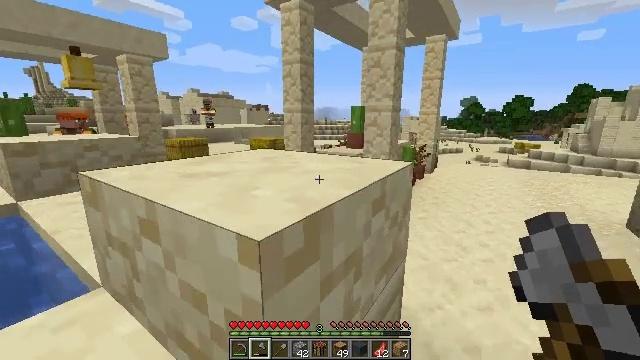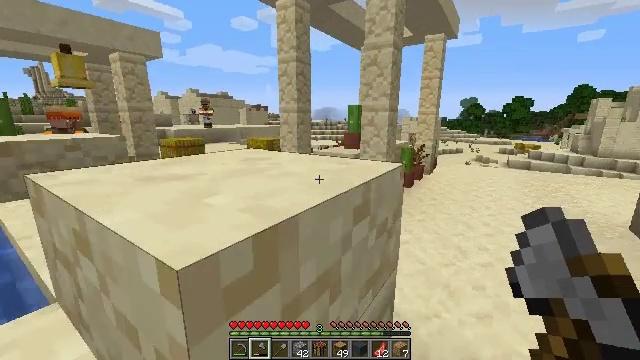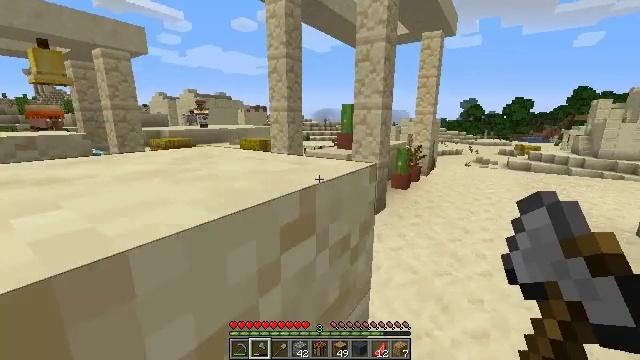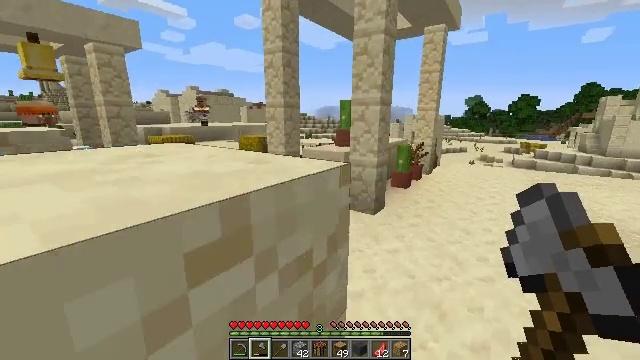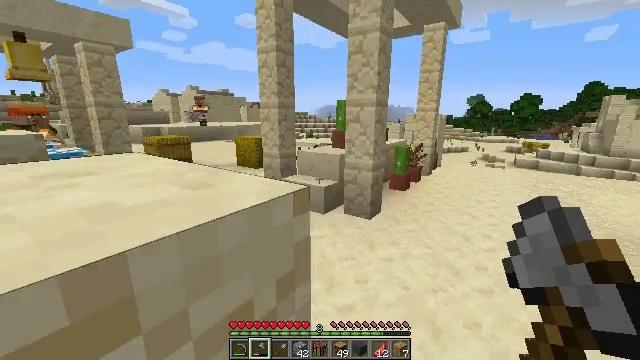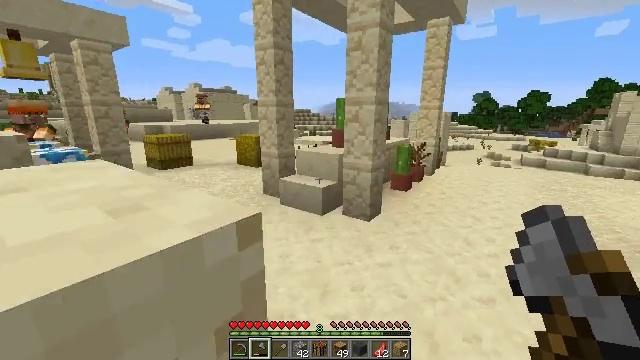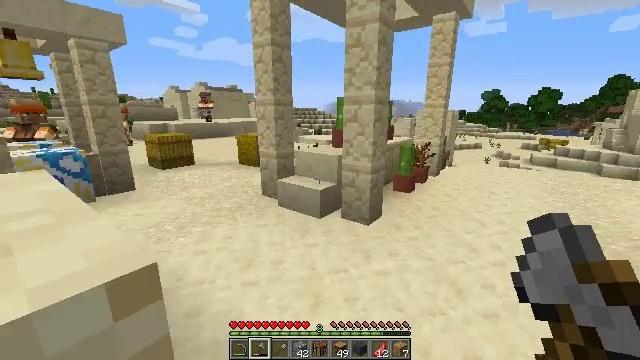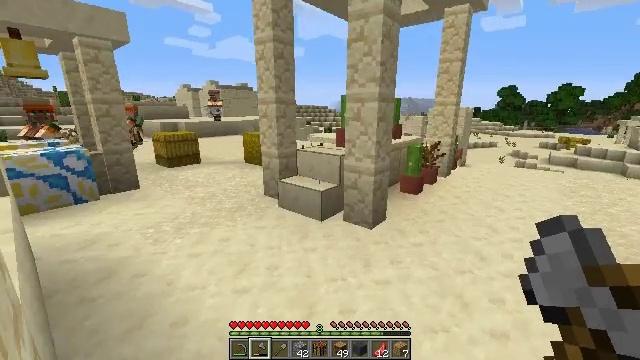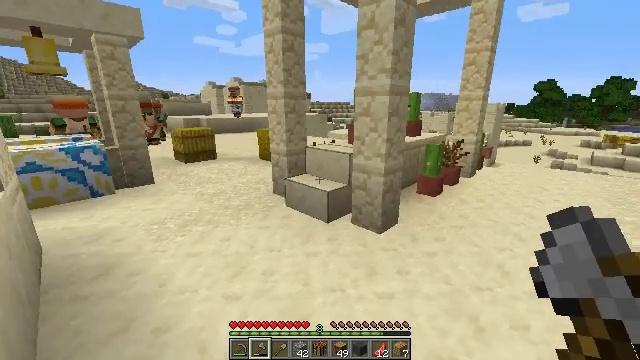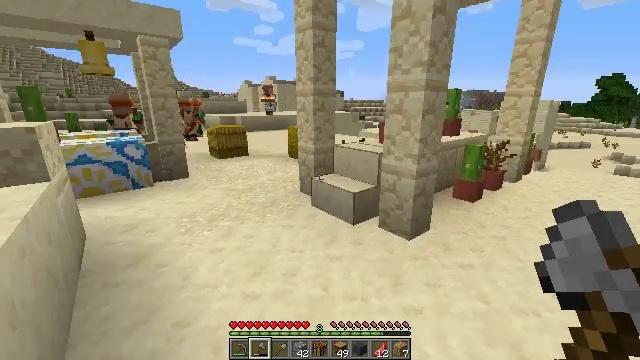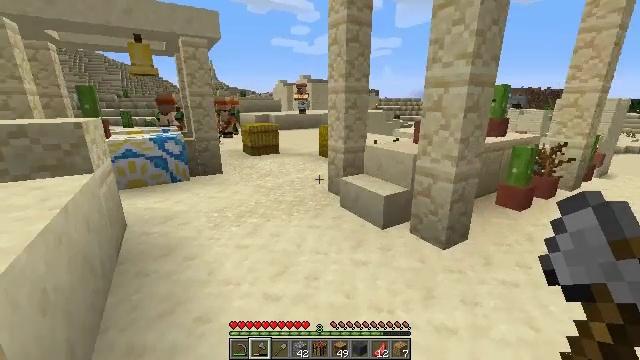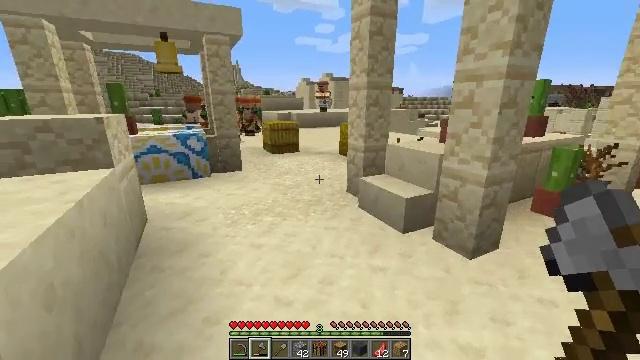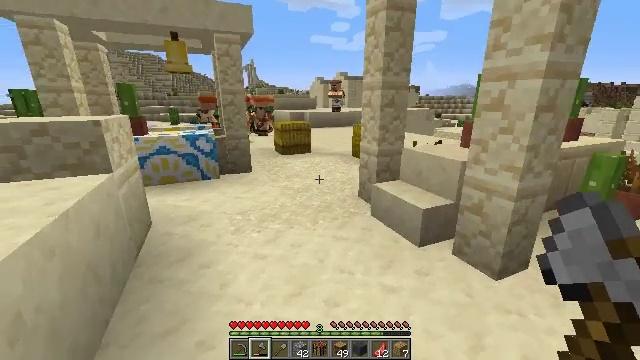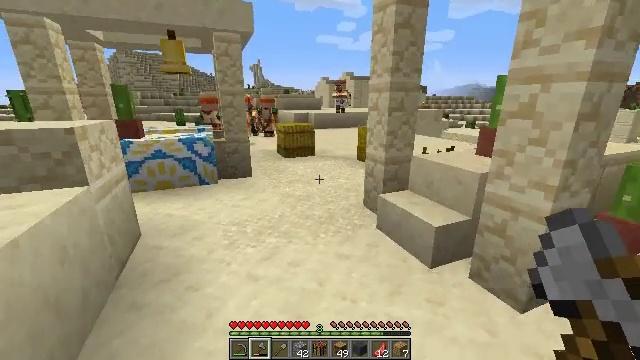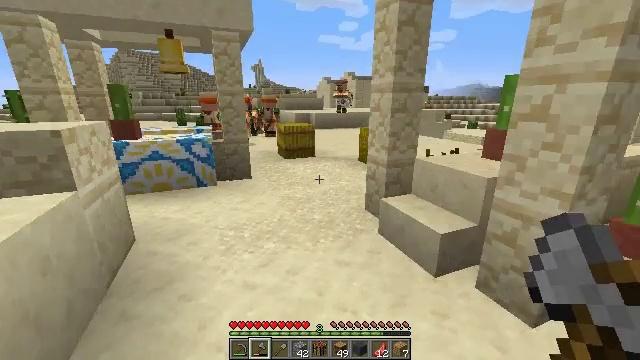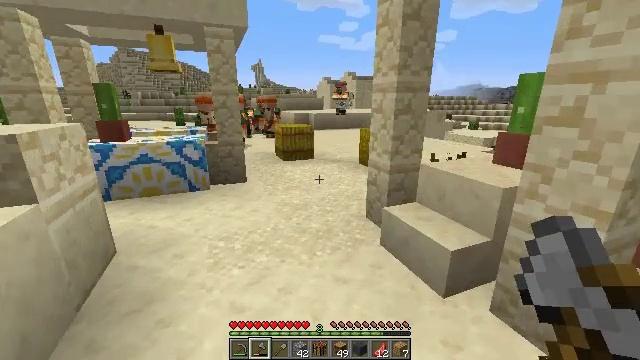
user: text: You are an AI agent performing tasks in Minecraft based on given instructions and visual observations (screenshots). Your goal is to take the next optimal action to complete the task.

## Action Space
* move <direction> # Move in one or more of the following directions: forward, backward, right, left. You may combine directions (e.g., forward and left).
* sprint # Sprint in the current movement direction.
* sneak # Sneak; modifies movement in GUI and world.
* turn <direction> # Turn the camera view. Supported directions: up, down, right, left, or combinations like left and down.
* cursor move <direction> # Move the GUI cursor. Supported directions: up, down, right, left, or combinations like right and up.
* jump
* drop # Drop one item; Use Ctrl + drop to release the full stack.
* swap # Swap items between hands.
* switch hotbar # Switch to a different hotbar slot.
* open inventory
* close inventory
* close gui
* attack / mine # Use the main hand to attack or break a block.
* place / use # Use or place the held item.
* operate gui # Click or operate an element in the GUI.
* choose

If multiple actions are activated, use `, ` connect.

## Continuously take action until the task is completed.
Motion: motion action
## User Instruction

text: Hunt animals.
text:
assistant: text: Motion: move forward
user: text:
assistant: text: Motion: move forward
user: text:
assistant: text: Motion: move forward and move right
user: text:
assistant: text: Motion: move forward and move right
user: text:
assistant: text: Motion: move forward and move right
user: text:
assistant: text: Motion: move forward and move right, turn left
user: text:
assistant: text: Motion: move forward and move right, turn left
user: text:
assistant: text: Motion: move forward and move right, turn left
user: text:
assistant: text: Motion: move forward, turn left
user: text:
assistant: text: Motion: move forward, turn left
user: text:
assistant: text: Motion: move forward, turn left
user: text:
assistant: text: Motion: move forward, turn left
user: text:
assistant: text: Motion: move forward, turn left
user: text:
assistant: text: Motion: move forward
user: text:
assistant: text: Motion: move forward
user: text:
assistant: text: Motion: move forward
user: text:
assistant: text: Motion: move forward
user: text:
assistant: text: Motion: move forward
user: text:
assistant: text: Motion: move forward
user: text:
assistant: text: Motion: move forward
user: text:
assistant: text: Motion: move forward
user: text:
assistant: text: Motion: move forward
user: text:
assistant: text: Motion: move forward
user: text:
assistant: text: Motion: move forward
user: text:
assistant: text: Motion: move forward
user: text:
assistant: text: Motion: move forward
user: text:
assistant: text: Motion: move forward
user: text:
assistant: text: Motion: move forward
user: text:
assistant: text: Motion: move forward
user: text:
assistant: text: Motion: move forward